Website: macys
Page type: payment
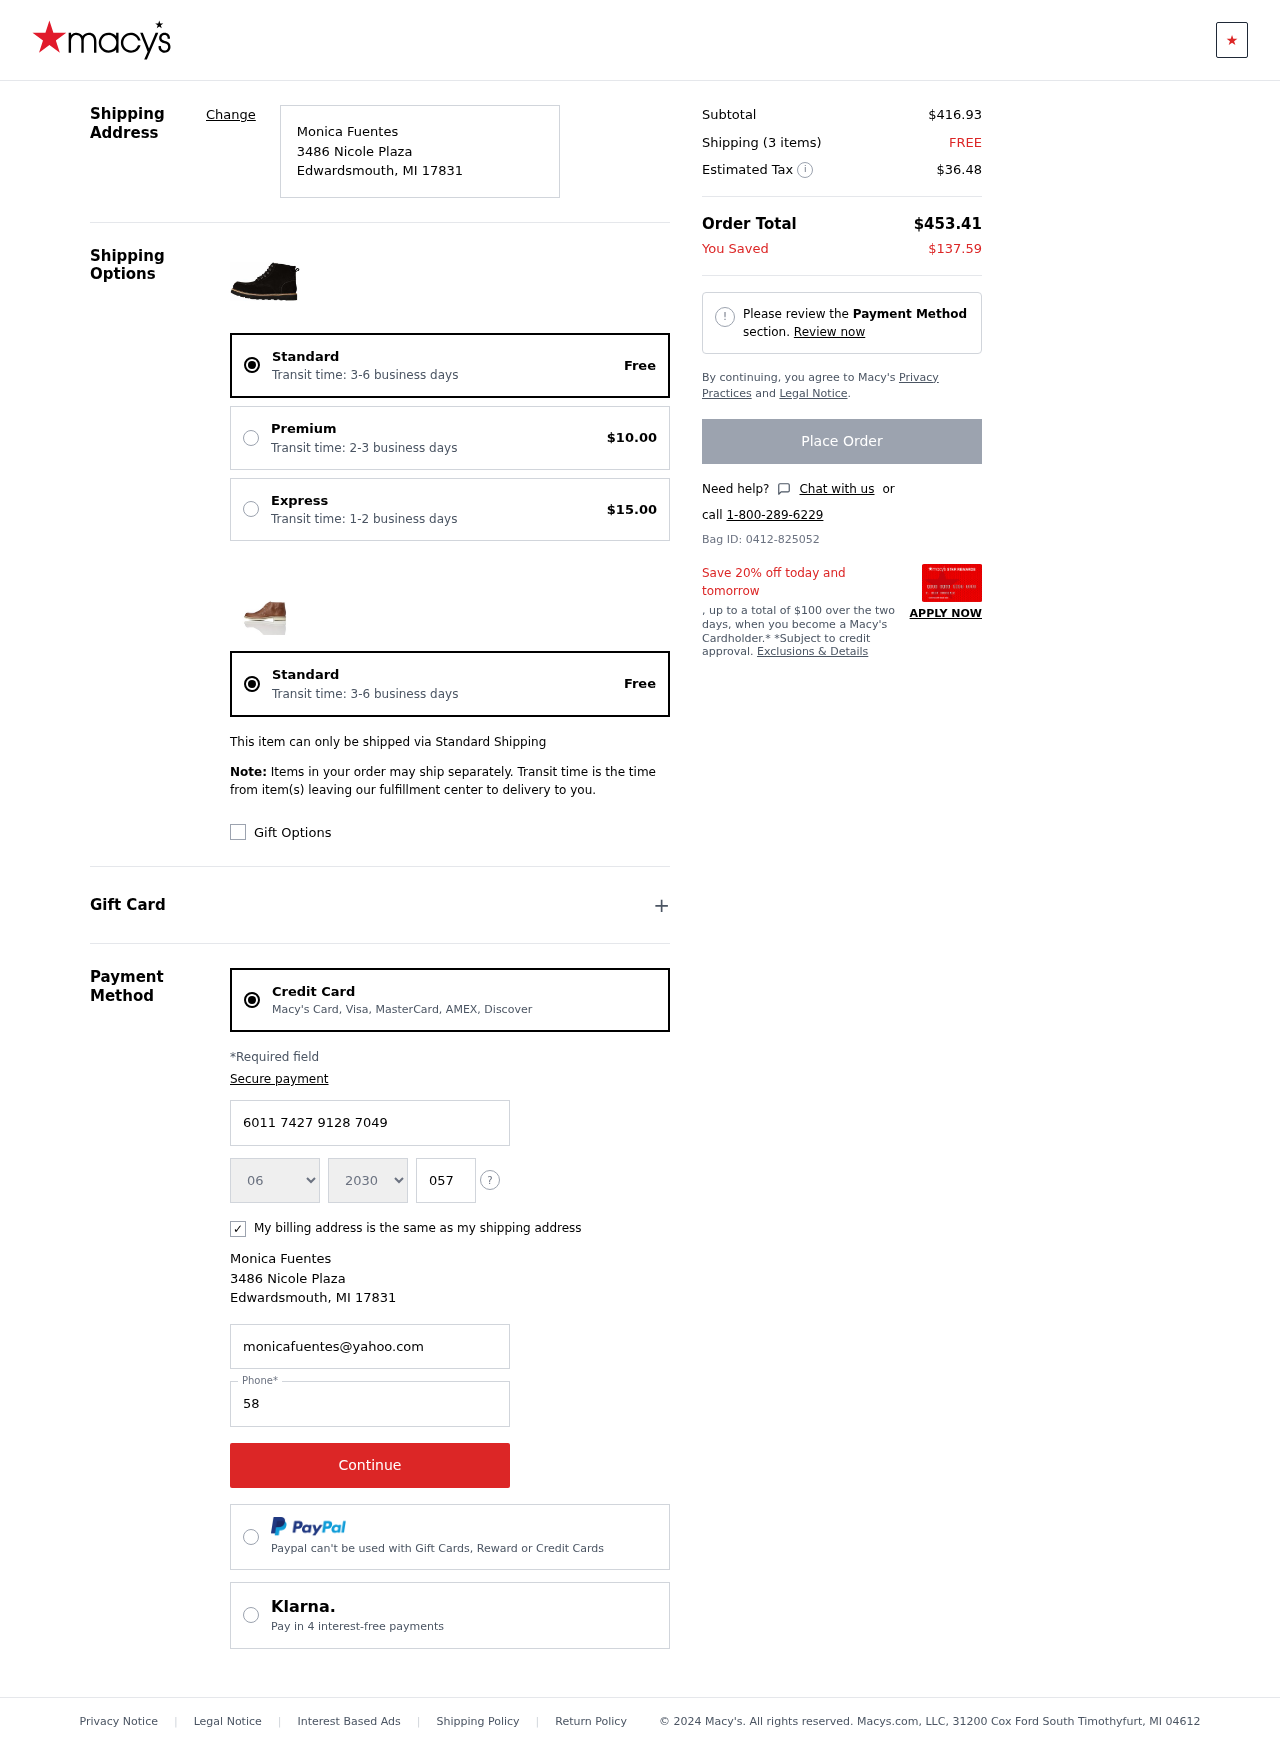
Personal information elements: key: PII_CARD_CVV
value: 057
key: PII_CARD_EXPIRY_MONTH
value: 06
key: PII_CARD_EXPIRY_YEAR
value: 30
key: PII_CARD_NUMBER
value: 6011 7427 9128 7049
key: PII_CITY
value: Edwardsmouth
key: PII_EMAIL
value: monicafuentes@yahoo.com
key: PII_FULLNAME
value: Monica Fuentes
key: PII_PHONE
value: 5843161766
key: PII_POSTCODE
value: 17831
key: PII_STATE_ABBR
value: MI
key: PII_STREET
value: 3486 Nicole Plaza
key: PII_FULLNAME2
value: Monica Fuentes
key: PII_CITY2
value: Edwardsmouth
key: PII_STATE_ABBR2
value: MI
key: PII_POSTCODE_FULL
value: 17831
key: PII_POSTCODE_NUMERIC
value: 17831
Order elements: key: ORDER_DELIVERY_DATE
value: Transit time: 3-6 business days
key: ORDER_SHIPPING_STANDARD
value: Free
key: ORDER_SHIPPING_PREMIUM
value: $10.00
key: ORDER_SHIPPING_EXPRESS
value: $15.00
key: ORDER_DELIVERY_DATE2
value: Transit time: 3-6 business days
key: ORDER_SHIPPING_STANDARD2
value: Free
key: ORDER_SUBTOTAL
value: $416.93
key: ORDER_NUM_ITEMS
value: Shipping (3 items)
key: ORDER_SHIPPING_COST
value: FREE
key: ORDER_TAX
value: $36.48
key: ORDER_TOTAL
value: $453.41
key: ORDER_SAVINGS
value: $137.59
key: ORDER_ID
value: Bag ID: 0412-825052